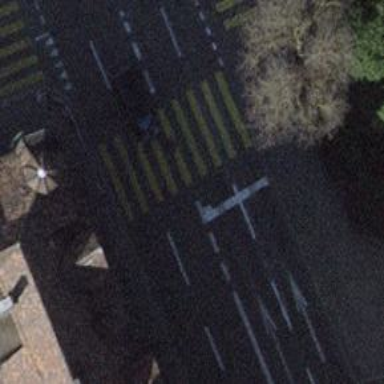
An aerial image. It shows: Road with traffic signals and zebra crossing marked with zebra stripes.